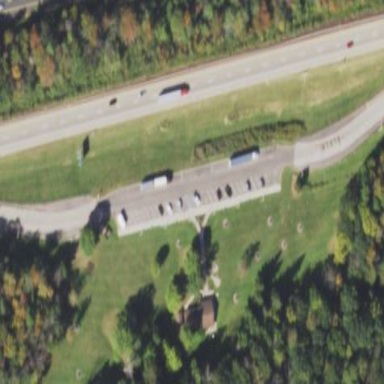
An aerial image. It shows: Rest area along the road.